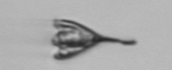
Label: Pyramimonas_longicauda